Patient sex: M
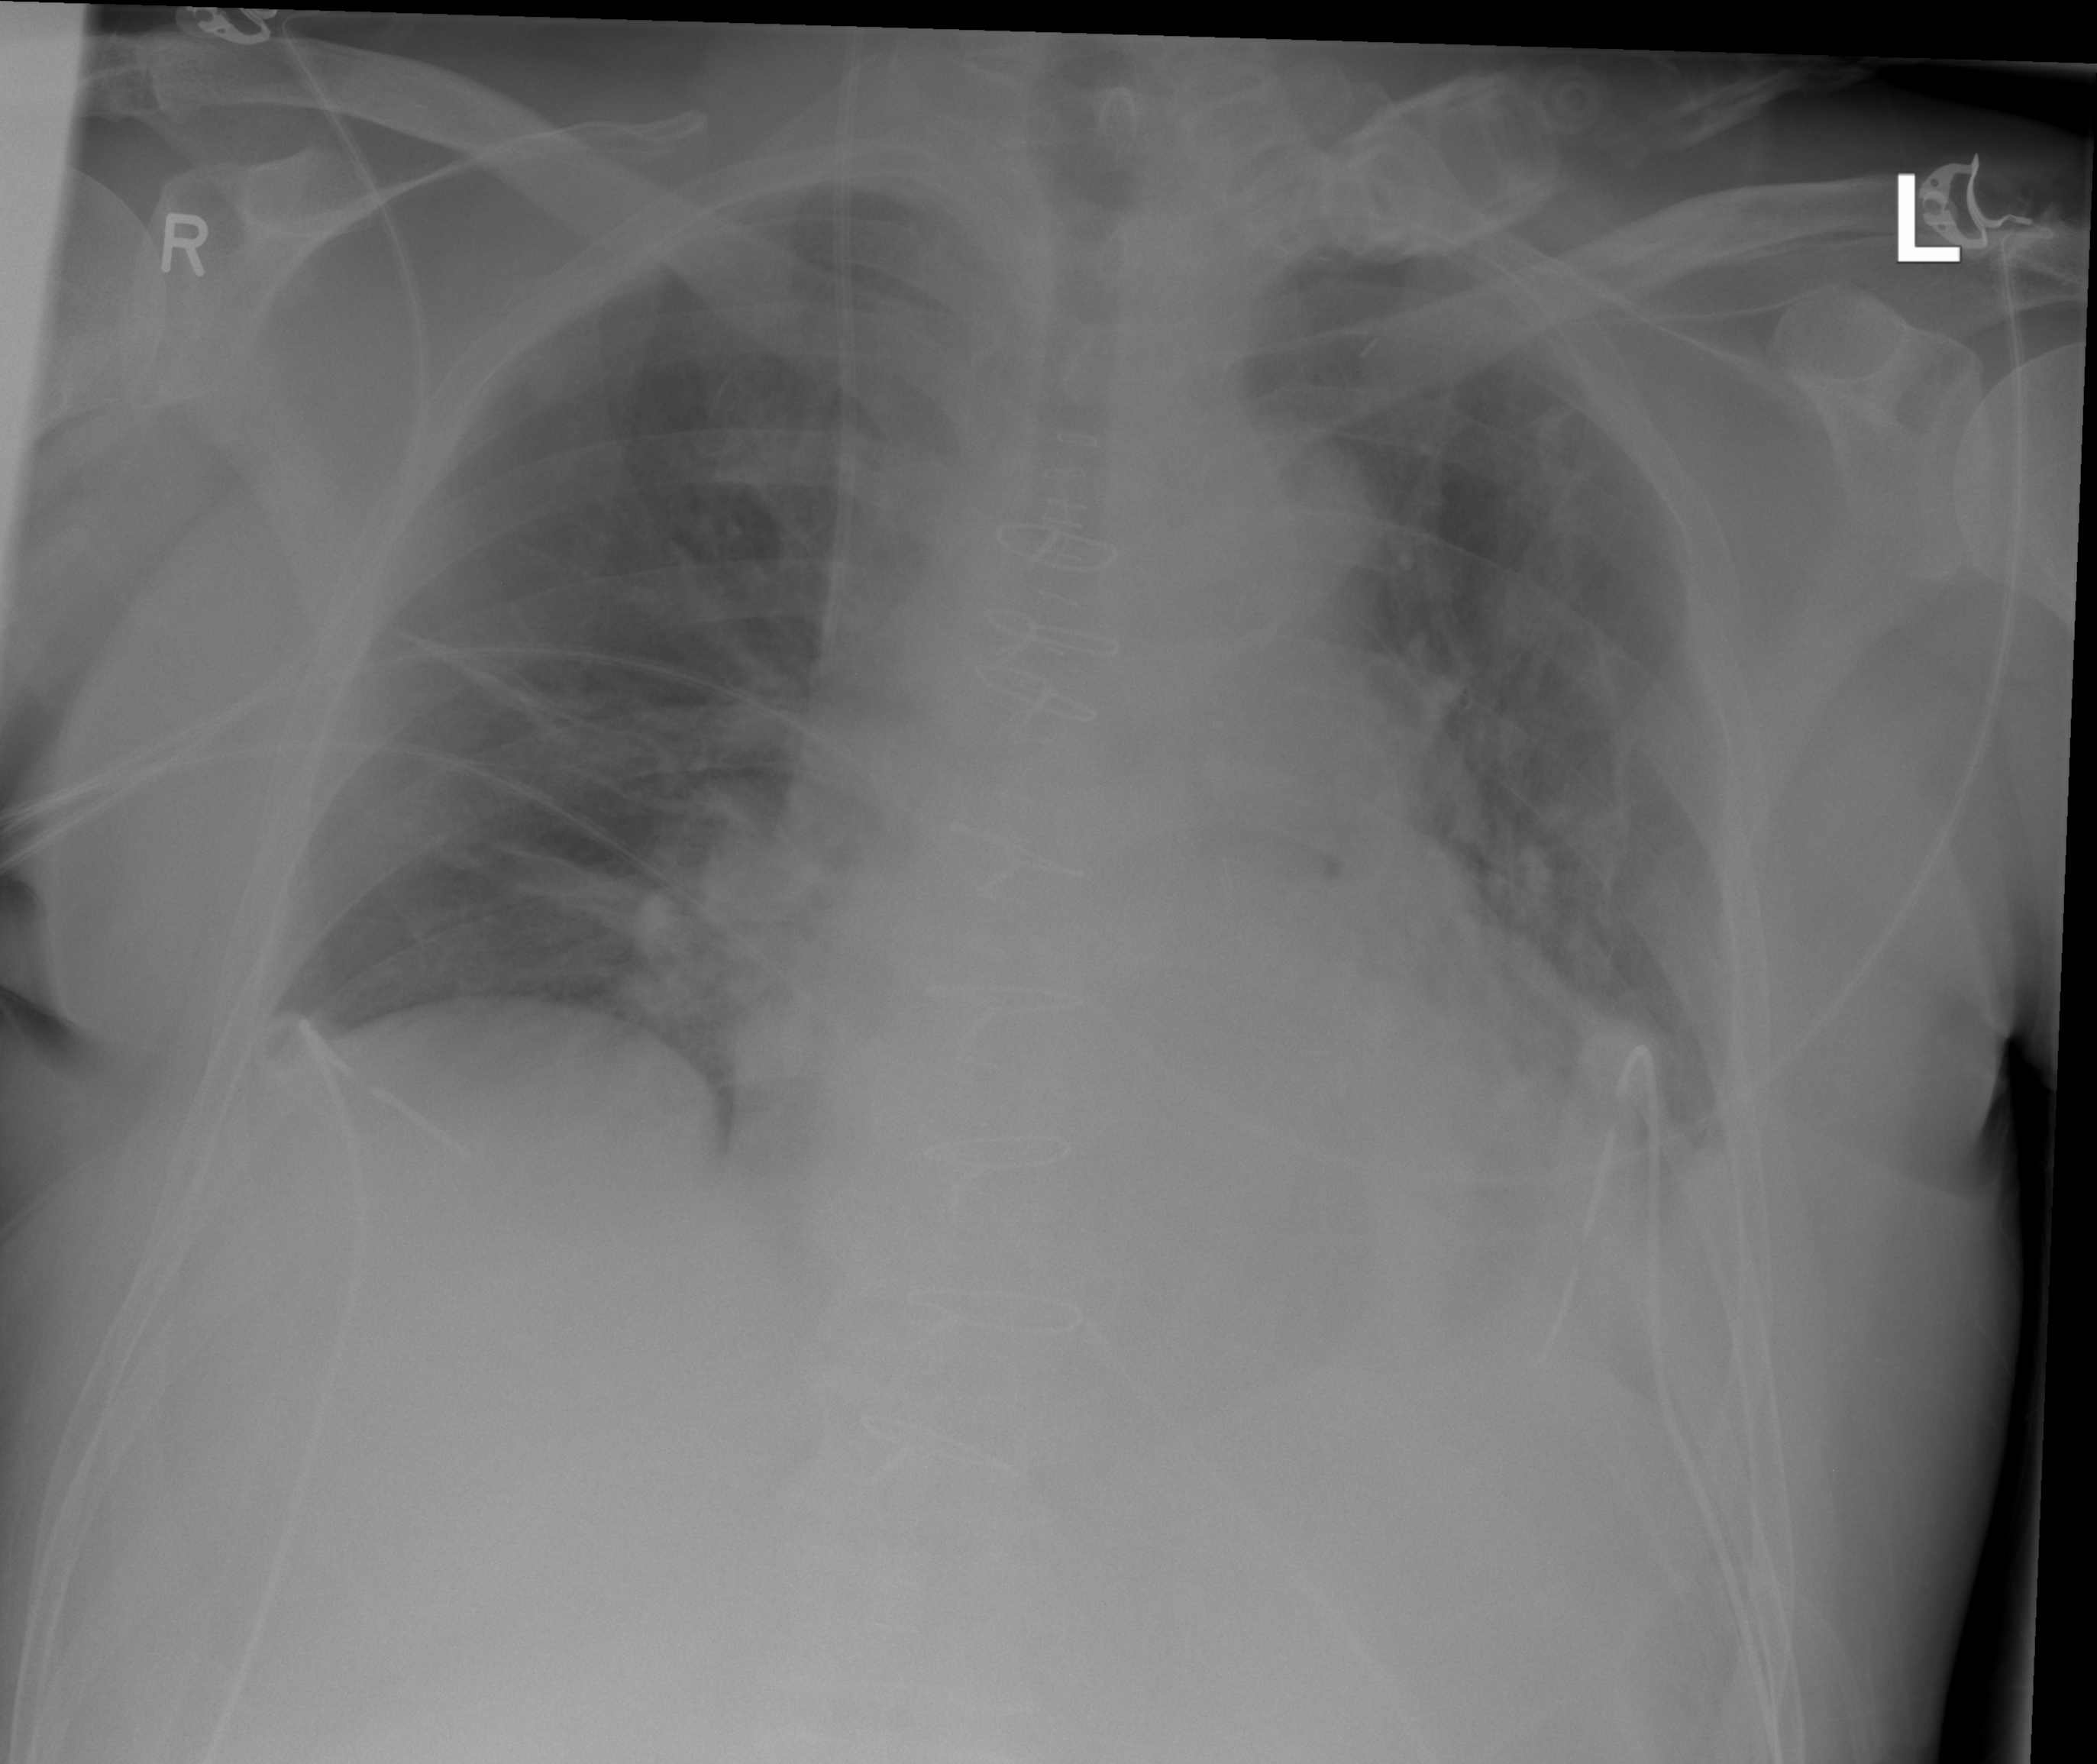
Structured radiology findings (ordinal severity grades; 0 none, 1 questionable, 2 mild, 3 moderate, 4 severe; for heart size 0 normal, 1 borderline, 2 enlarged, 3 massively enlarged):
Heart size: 0
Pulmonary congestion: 0
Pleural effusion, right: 2
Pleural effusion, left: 2
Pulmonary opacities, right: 2
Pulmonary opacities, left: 2
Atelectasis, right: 2
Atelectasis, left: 2